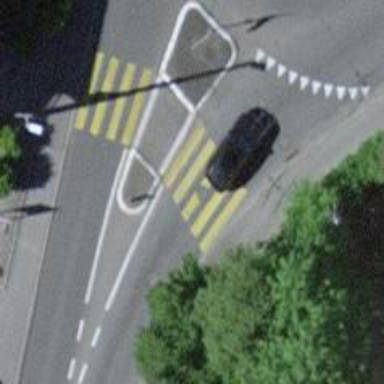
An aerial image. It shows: Uncontrolled zebra crossing with notable zebra markings.